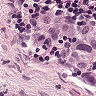
Metastatic tissue present: yes